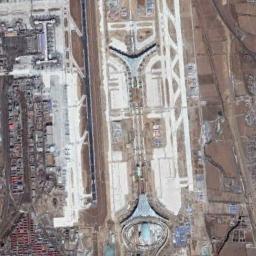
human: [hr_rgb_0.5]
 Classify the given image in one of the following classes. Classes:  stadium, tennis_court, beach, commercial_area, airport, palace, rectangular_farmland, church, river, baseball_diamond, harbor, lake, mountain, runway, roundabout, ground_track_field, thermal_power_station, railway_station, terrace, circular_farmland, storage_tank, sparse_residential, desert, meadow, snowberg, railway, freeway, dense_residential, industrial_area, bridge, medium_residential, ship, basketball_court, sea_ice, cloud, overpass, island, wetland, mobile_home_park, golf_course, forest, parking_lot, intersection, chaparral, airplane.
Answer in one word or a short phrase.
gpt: airport